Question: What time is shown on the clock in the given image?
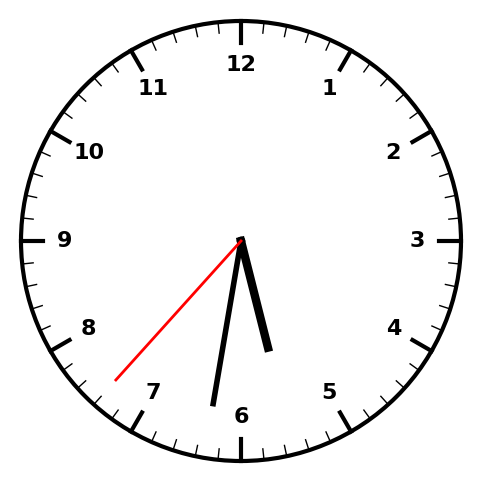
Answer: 05:31:37